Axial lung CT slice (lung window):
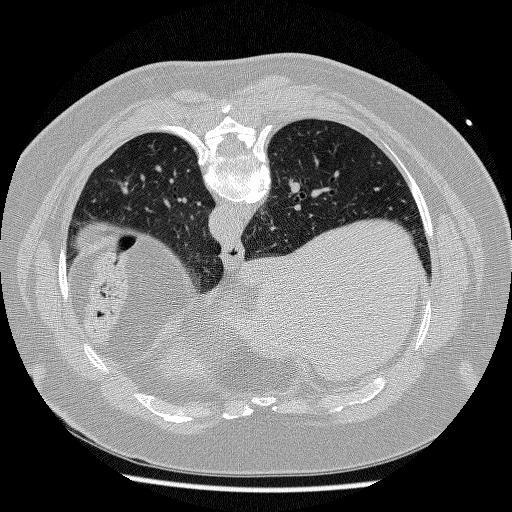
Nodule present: no